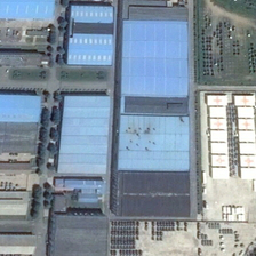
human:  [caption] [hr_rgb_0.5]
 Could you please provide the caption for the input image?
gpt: Van is parked by a blue factory building.

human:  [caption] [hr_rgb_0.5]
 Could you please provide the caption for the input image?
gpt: several blue work shops in the industrial are near the parking lot .

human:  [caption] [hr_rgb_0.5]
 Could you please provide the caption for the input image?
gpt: large workshop buildings stands neatly next to several blank area .

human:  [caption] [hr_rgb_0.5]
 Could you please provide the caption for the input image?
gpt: The blue van was parked next to the factory.

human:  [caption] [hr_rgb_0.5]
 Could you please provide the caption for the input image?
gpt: There are trucks parked next to the blue factory buildings.